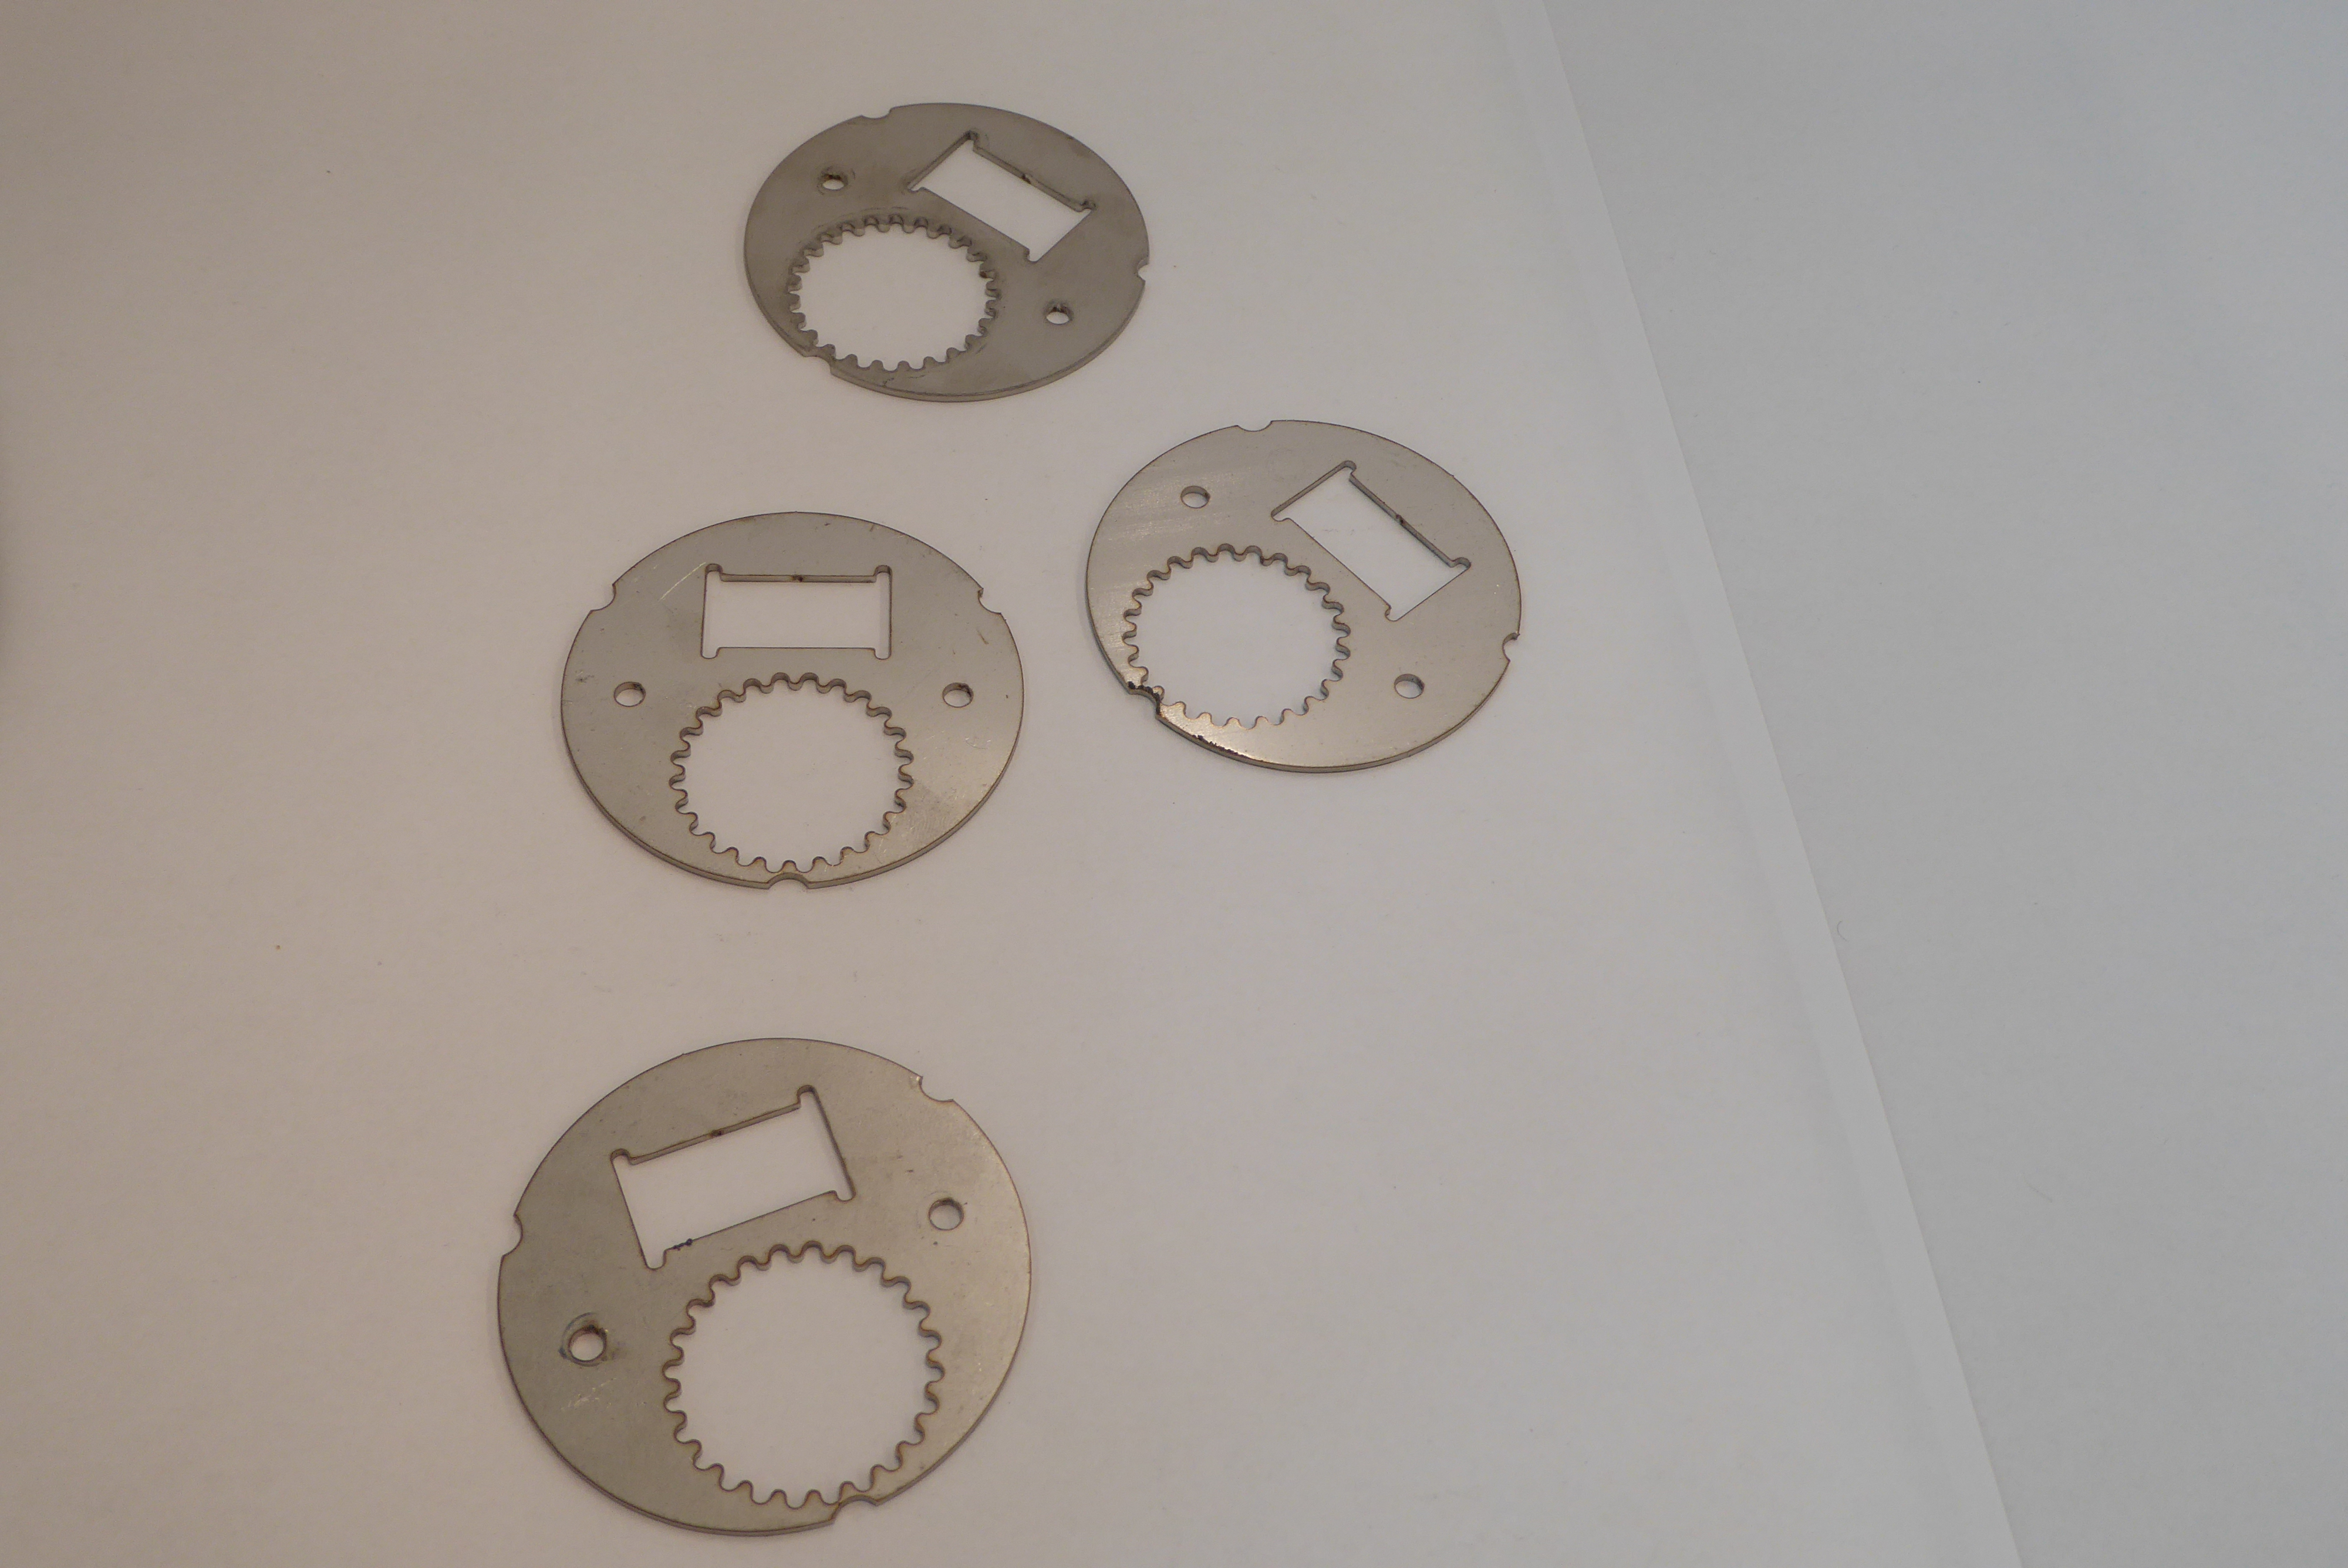
Label: Bottle Opener - Inlay